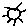
Label: sun